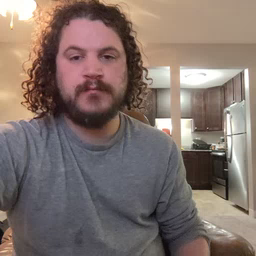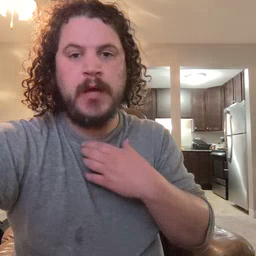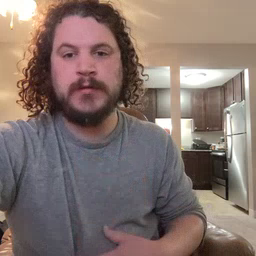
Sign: hungry